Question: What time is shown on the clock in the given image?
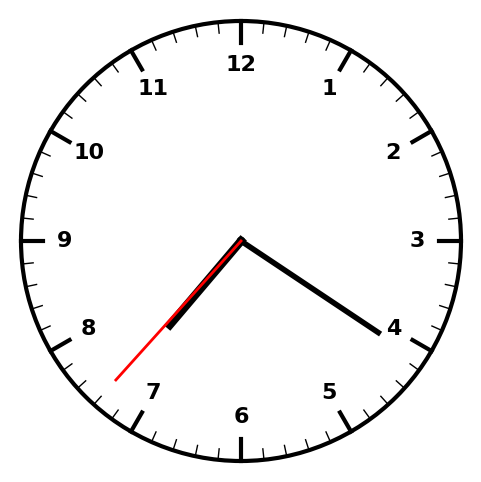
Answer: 07:20:37